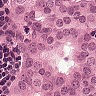
Metastatic tissue present: yes